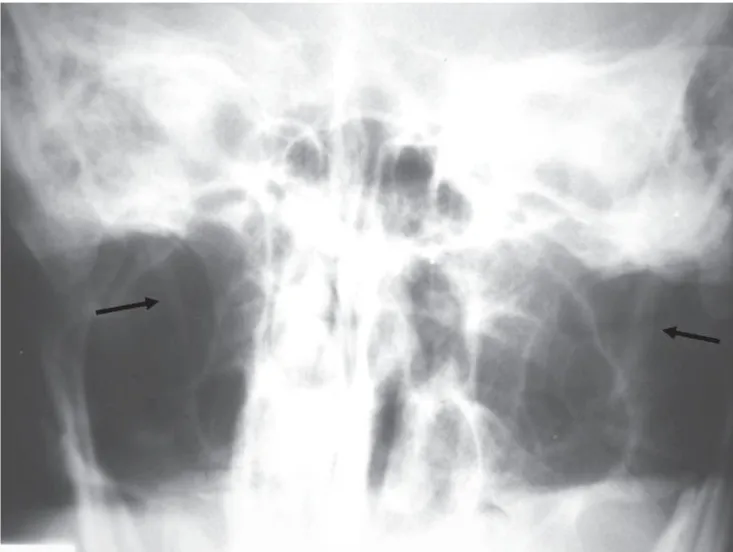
The length of styloid process was measured in the upper limits at the right side (25 mm) while it was elongated at the left side (34 mm).
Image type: radiology (x_ray)